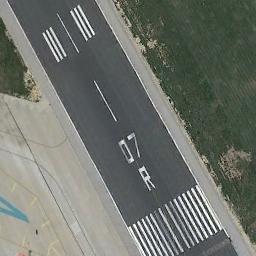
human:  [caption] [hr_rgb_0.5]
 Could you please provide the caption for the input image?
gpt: The runway is surrounded by grass .

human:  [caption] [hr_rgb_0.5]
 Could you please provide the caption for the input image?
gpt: The runway is on the grass .

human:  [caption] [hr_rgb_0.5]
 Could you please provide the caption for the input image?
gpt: The runway goes through the clearing and several touchdown zone markings and aiming point markings are on the runway .

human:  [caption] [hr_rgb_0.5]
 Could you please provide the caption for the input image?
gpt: Next to the runway is a large green lawn  A cement floor is attached to one side of the runway  There is a white '07R' and a short-line sign on the runway .

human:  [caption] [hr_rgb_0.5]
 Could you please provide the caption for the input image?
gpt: The runway is beside a green meadow .